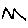
Label: zigzag